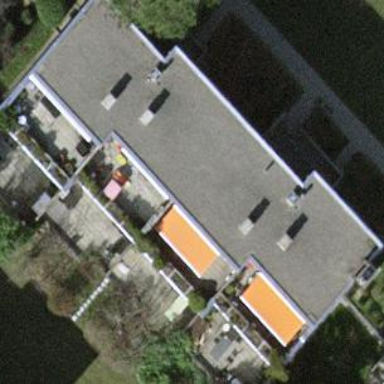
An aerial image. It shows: Building with flat roof.